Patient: sex F, age 58
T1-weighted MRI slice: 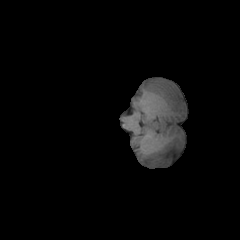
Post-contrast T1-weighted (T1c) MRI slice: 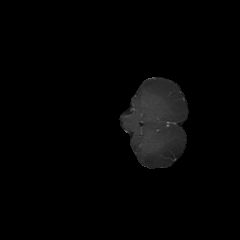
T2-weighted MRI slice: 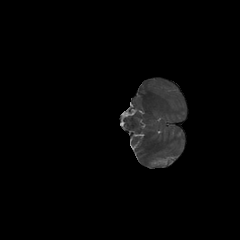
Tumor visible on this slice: no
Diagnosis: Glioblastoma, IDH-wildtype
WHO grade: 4